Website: apple
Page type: address-validator
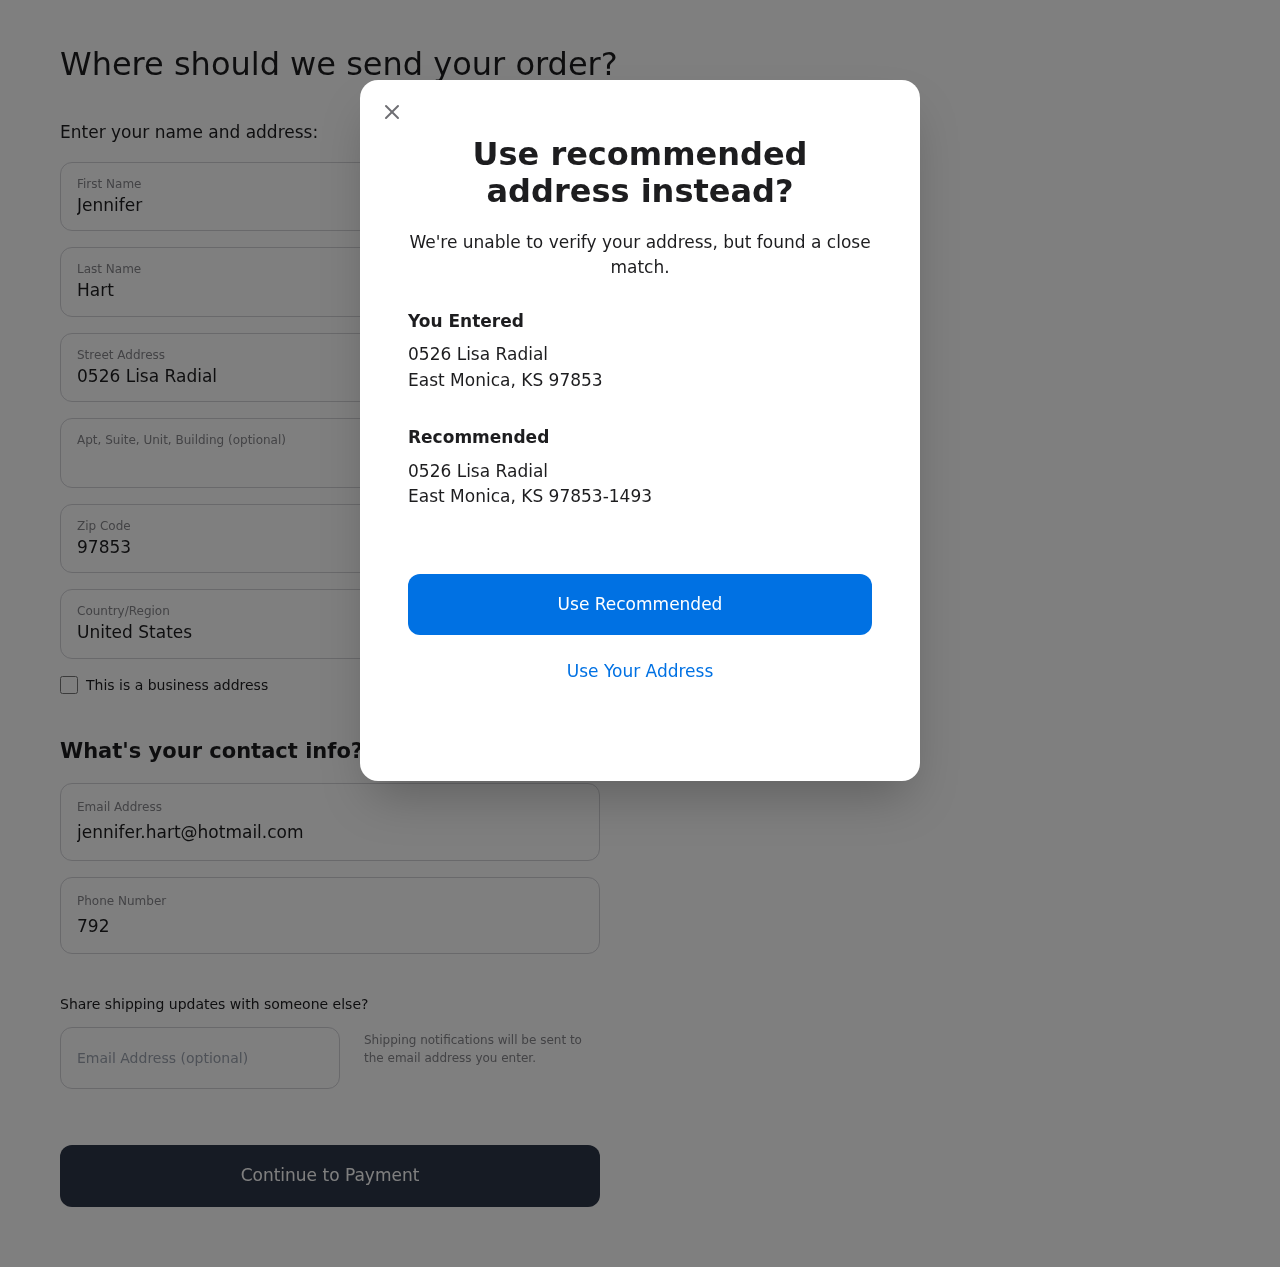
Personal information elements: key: PII_CITY
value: East Monica
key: PII_COUNTRY
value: United States
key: PII_EMAIL
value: jennifer.hart@hotmail.com
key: PII_FIRSTNAME
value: Jennifer
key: PII_GIFT_EMAIL
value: joseph.lopez@gmail.com
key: PII_LASTNAME
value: Hart
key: PII_PHONE
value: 7929824483
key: PII_POSTCODE
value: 97853
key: PII_POSTCODE_FULL
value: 97853-1493
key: PII_STATE_ABBR
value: KS
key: PII_STREET
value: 0526 Lisa Radial
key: PII_CITY2
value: East Monica
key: PII_STATE_ABBR2
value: KS